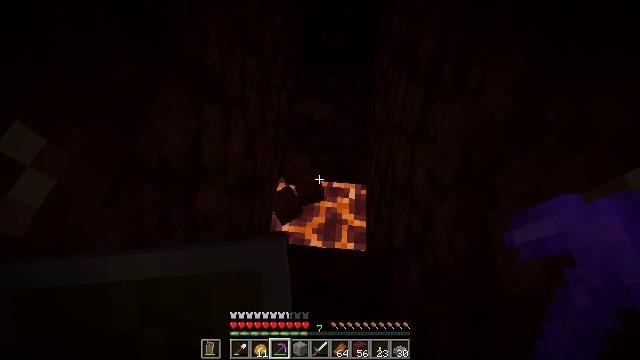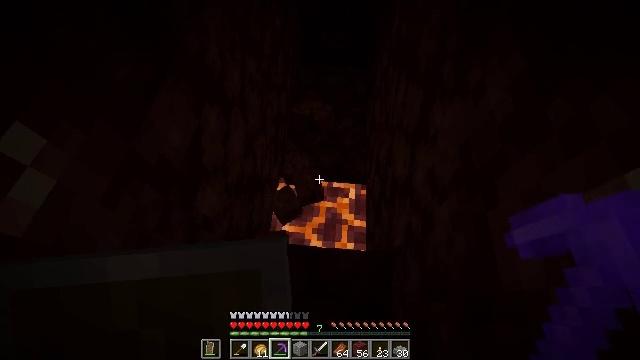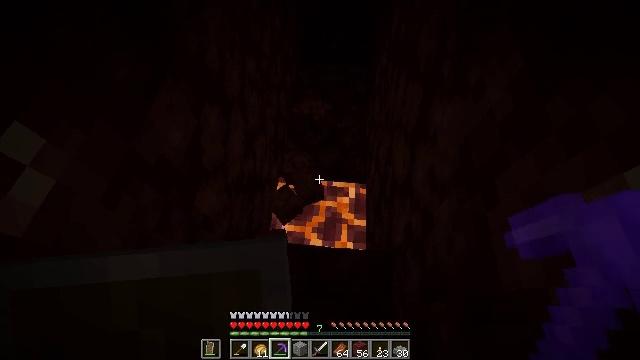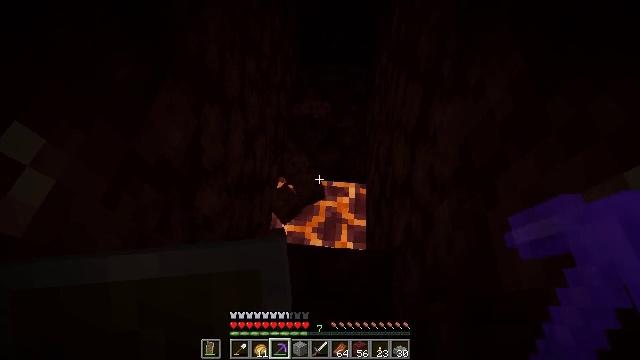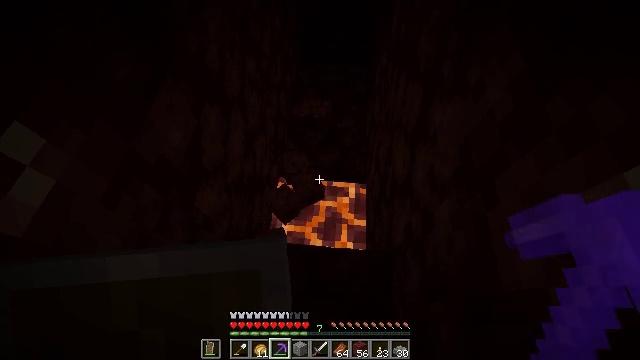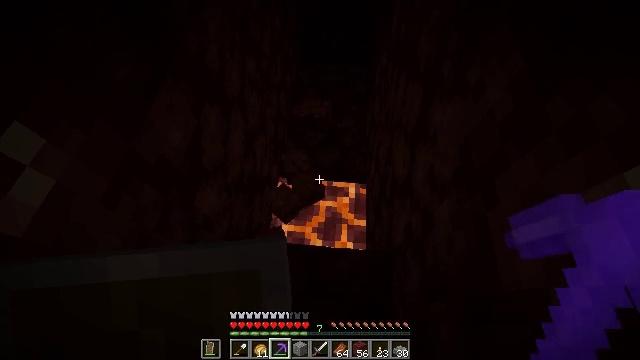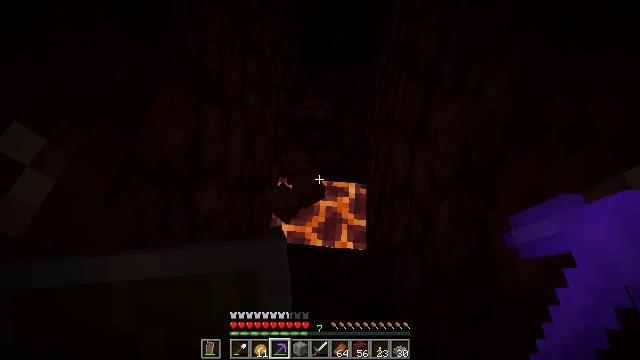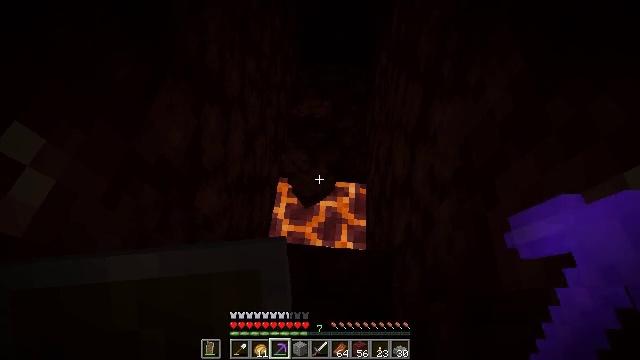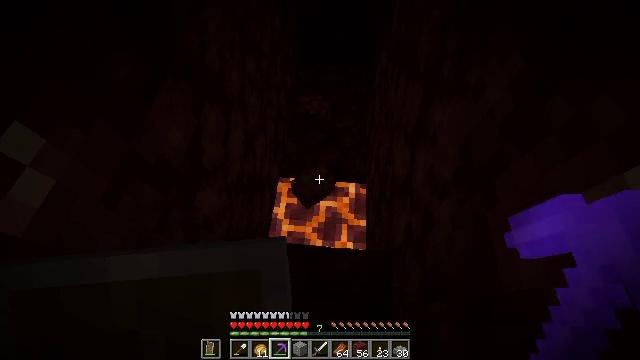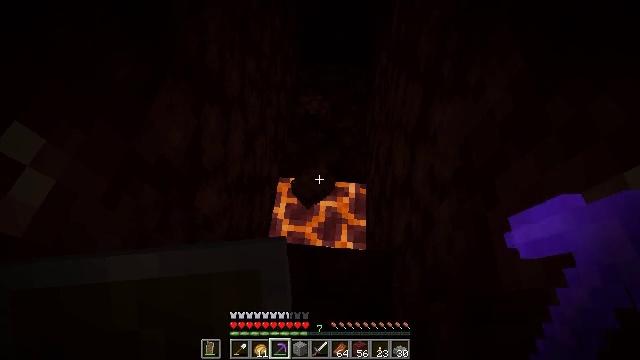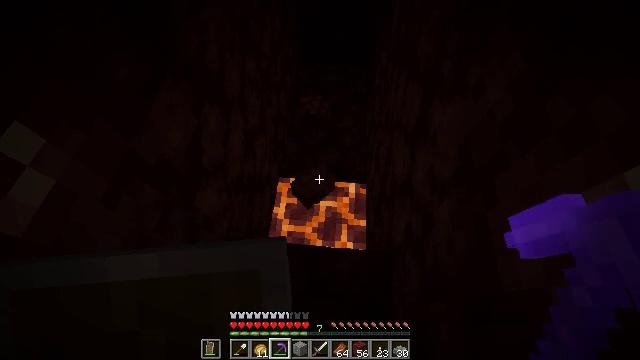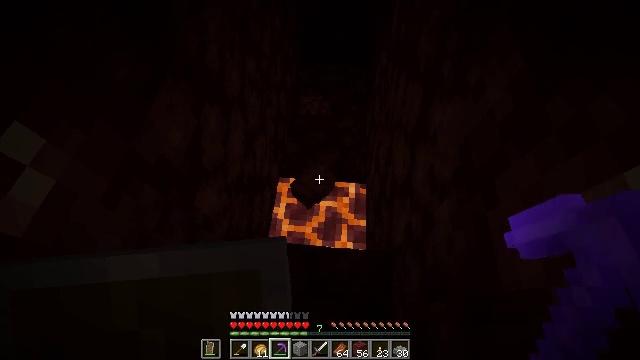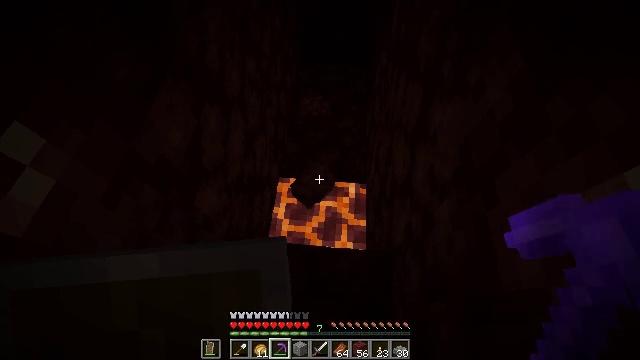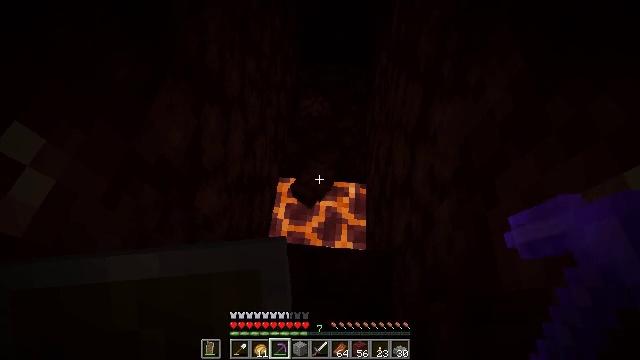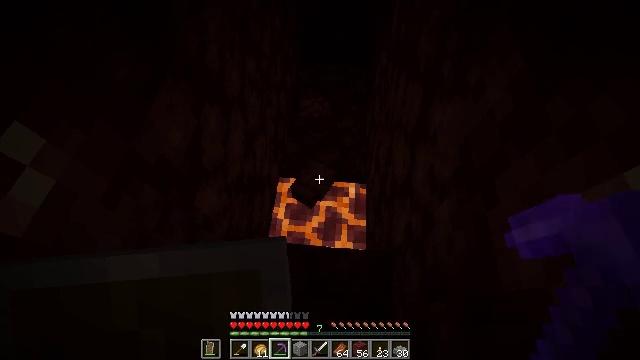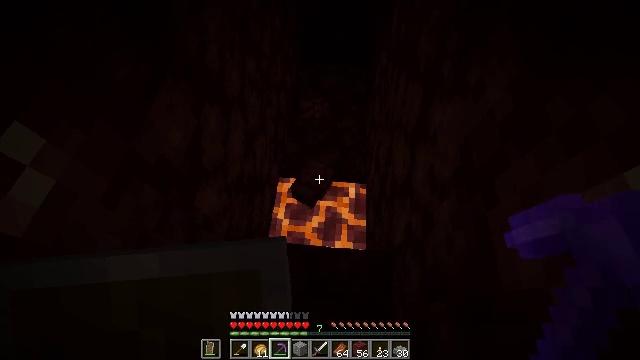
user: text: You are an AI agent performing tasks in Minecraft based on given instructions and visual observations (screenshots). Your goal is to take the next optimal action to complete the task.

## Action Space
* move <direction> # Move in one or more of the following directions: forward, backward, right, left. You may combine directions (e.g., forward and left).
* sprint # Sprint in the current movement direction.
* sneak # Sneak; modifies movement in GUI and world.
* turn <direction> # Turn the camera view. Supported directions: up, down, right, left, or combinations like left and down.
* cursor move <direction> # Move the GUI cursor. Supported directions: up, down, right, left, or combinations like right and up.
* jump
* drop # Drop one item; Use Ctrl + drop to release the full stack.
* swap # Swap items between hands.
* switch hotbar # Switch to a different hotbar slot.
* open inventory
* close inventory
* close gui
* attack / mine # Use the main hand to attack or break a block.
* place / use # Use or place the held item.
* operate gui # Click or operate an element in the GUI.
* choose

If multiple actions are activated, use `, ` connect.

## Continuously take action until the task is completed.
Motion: motion action
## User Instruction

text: Collect netherrack in the Nether.
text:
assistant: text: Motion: no_op
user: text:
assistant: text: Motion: no_op
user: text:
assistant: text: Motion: no_op
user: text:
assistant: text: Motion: no_op
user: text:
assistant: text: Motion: no_op
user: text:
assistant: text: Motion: no_op
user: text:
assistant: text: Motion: no_op
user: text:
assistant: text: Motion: no_op
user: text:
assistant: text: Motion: no_op
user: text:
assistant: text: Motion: no_op
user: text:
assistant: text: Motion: no_op
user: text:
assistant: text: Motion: no_op
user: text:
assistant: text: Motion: no_op
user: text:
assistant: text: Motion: no_op
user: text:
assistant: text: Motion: no_op
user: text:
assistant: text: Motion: no_op
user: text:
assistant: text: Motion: no_op
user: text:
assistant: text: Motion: no_op
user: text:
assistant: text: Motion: no_op
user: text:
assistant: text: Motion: no_op
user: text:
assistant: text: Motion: no_op
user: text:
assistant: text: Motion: no_op
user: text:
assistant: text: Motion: no_op
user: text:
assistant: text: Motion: no_op
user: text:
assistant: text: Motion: no_op
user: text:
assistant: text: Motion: sneak
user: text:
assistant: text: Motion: sneak
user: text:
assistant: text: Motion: sneak
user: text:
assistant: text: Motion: move forward, sneak
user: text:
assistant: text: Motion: move forward, sneak